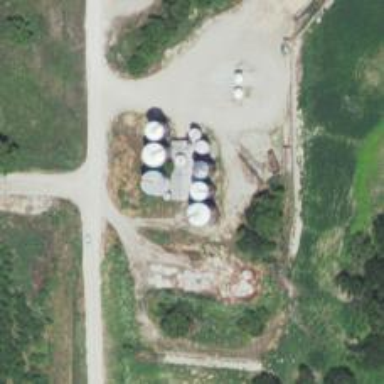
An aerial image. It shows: Silo.